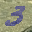
Label: 3